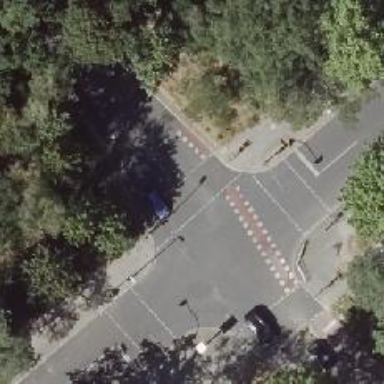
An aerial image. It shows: Crossing with traffic signals.